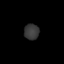
Tissue: lung
Cell type: Epithelial cells
Senescence score: 0.1744
Nuclear area (px): 229
Mean DAPI intensity: 56.052